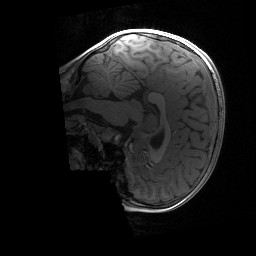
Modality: T1w
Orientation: sagittal
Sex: male
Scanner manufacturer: siemens
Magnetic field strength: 3 T
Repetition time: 1.9 s
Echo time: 0.00243 s